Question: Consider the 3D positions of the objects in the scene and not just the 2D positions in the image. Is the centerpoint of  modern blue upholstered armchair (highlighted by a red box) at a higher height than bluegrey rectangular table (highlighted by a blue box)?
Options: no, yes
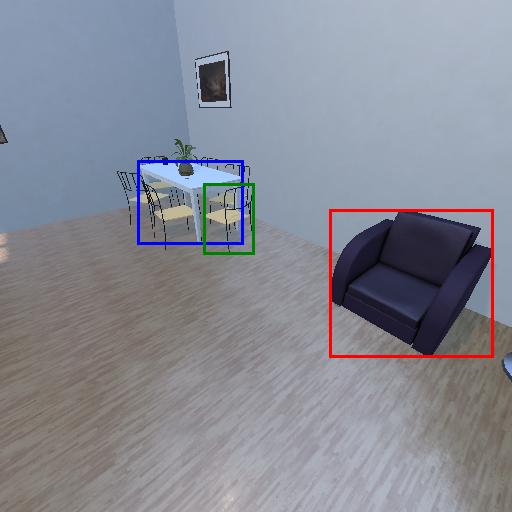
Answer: no